Field crop: tomato
Growth stage: 1
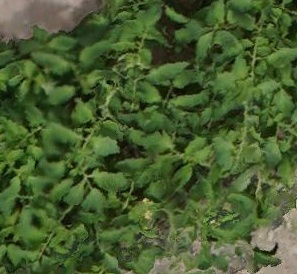
Species: tomato